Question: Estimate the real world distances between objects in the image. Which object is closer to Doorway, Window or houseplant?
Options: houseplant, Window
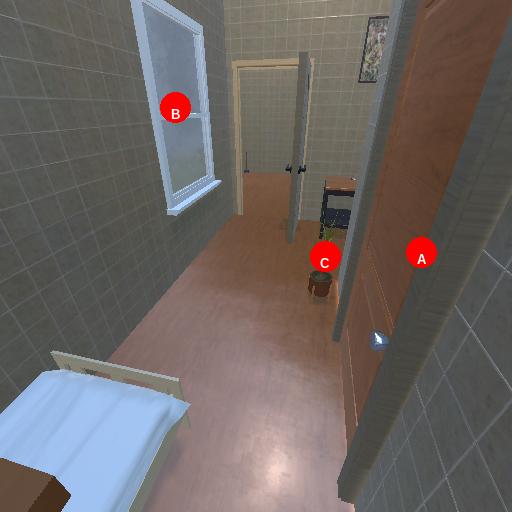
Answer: houseplant